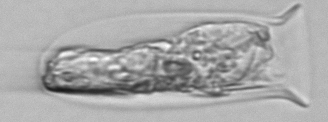
Label: Tintinnina